Interaction volume radius: 5 \u00c5
Interaction volume height: 45 \u00c5
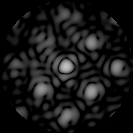
Disorder parameter: 0.2428